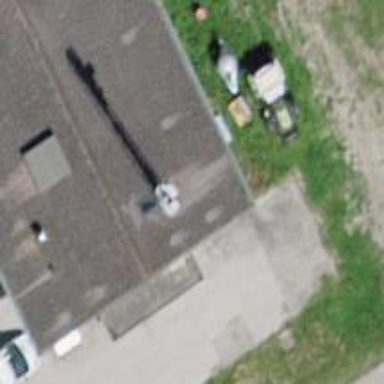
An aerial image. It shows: Communication mast tower.